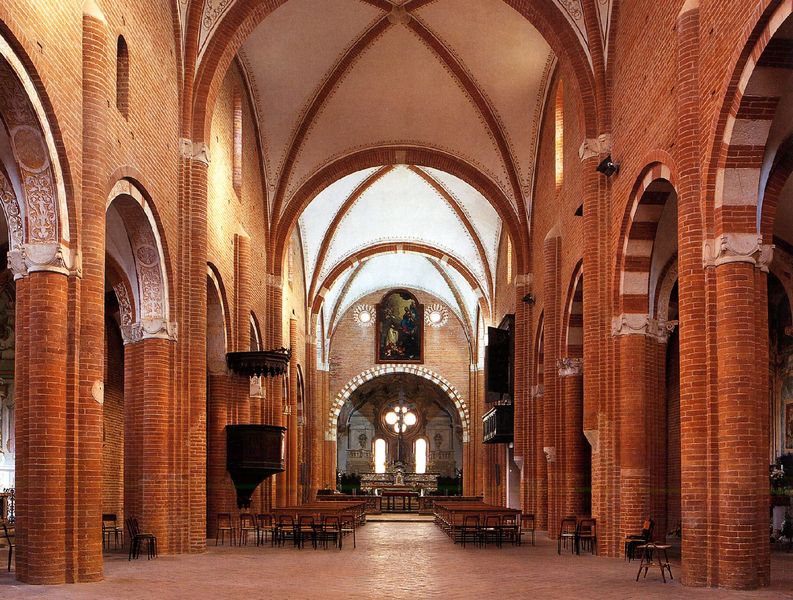
Titel: Ehemalige Zisterzienserabtei Chiaravalle della Colomba
Standort: (I Emilia Romagna) (EU - I - Emilia Romagna)
Schlagwörter: weiß, fenster, stühle, säule, rot, architektur, stein, steine, innenraum, kirche, innen, gotik, schiff, bogen, mauer, ziegel, backstein, bank, halle, foto, fotografie, photographie, arkade, altar, arkaden, bänke, hauptschiff, inneres, langhaus, photo, kirchenschiff, ziegelsteine, mittelschiff, dienste, kanzel, kreuzgratgewölbe, obergaden, rosette, spitzbogen, spitzbögen, apsis, romanik, chor, backsteine, kriche, ziegelstein, vierung, rundfesnster, kreuzblume, schlusstein, kurche, schichtwechsel, kreuzbogen, vierun, schichtenwechsel